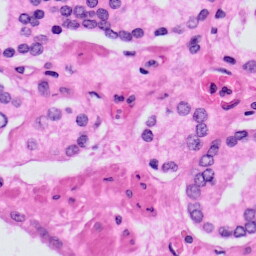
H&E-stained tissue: Prostate